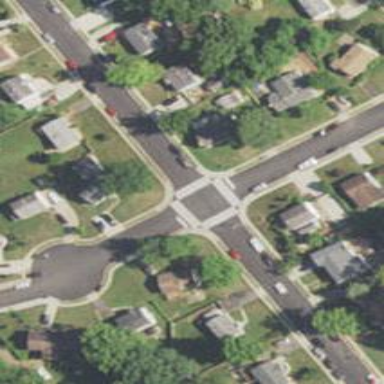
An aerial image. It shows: Marked road crossing.